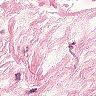
Metastatic tissue present: no